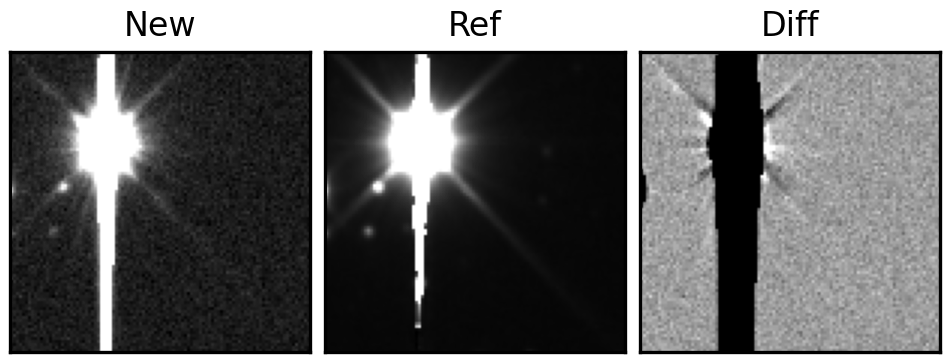
Label: bogus